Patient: sex F, age 73
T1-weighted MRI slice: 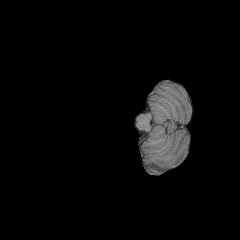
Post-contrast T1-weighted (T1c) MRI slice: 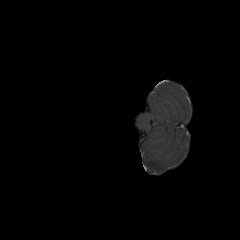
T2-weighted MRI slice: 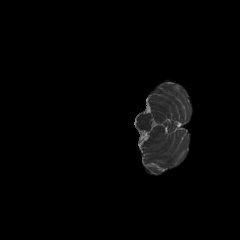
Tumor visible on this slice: no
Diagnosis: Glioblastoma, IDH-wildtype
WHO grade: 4